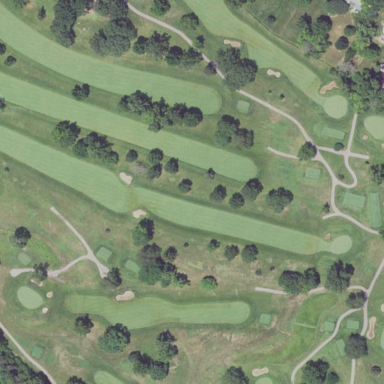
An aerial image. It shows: Grassy area designated as golf fairway.